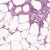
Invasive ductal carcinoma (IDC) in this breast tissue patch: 0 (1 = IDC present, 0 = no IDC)